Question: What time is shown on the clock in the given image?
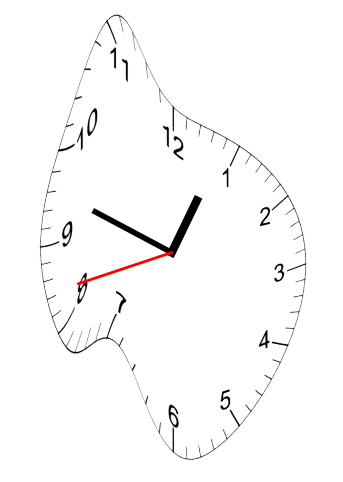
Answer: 12:47:42